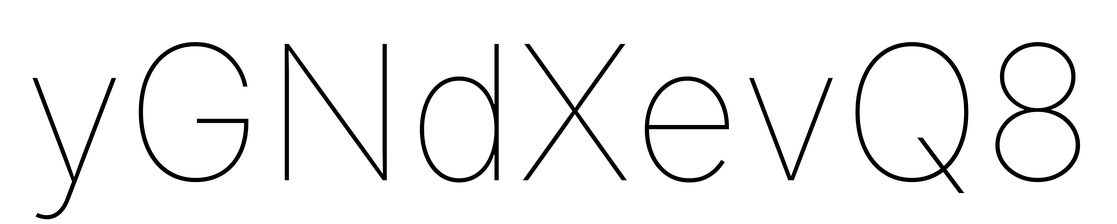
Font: Inter_Thin